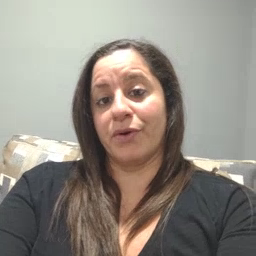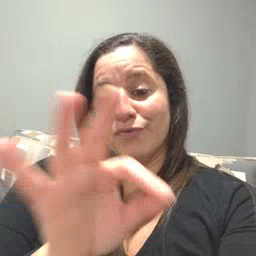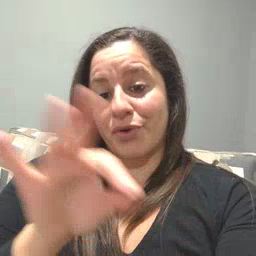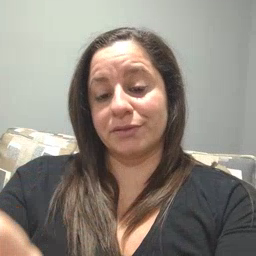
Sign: frenchfries